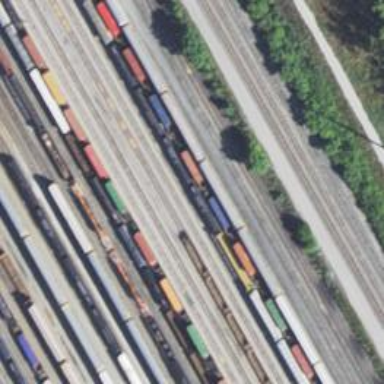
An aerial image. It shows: Railway yard used for servicing trains.